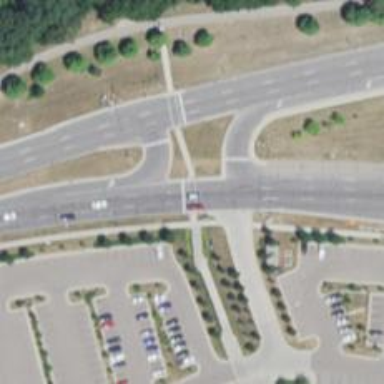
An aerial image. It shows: Marked crossing on cycleway road.